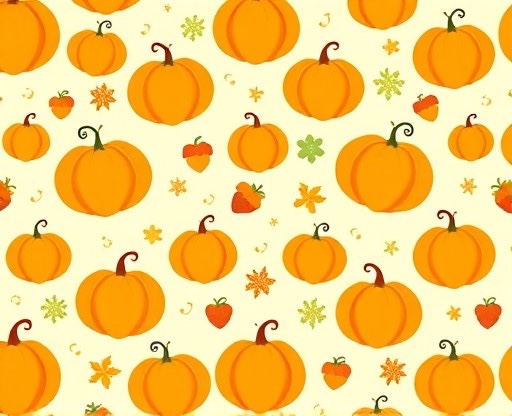
Category: Autumn